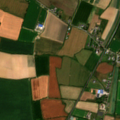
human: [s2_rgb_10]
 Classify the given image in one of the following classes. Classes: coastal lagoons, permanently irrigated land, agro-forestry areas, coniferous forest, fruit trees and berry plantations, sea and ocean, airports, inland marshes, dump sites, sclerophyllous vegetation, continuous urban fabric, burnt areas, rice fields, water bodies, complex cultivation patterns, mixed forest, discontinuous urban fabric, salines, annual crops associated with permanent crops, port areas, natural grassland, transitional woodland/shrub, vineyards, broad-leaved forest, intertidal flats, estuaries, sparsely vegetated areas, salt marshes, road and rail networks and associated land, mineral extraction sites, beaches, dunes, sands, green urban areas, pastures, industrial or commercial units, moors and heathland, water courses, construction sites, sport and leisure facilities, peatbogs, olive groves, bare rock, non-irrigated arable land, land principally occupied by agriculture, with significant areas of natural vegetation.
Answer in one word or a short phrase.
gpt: discontinuous urban fabric, non-irrigated arable land